Field crop: maize
Growth stage: 2
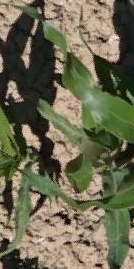
Species: maize